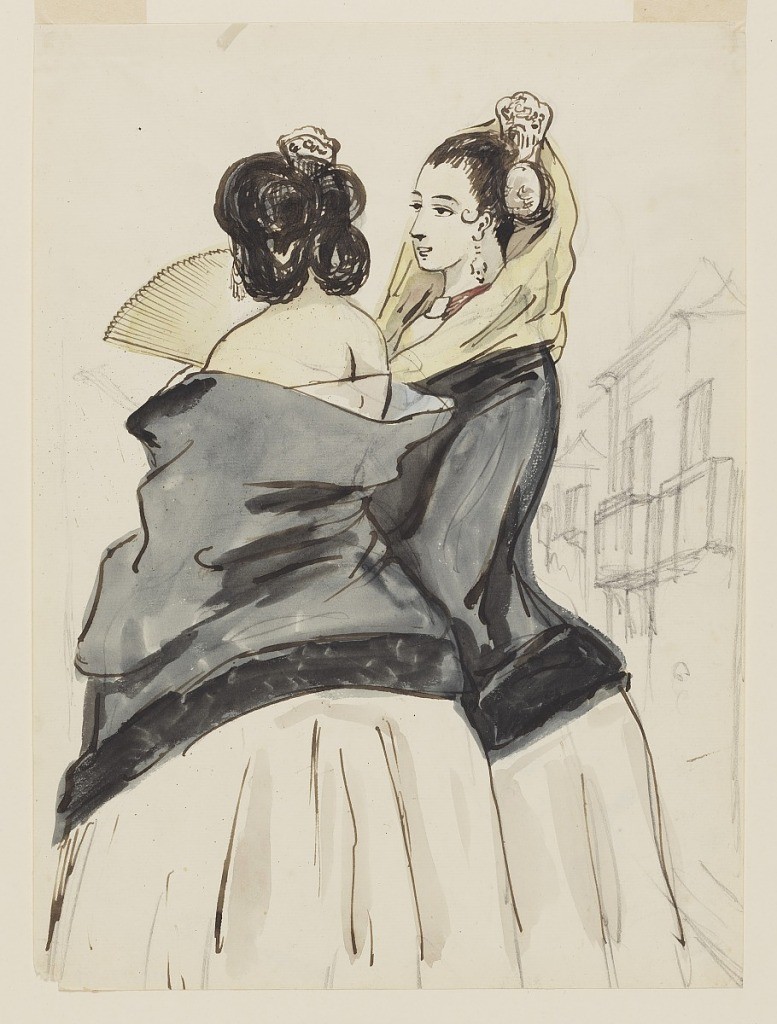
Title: Two Spanish Women
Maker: Constantin Guys, French, 1802 – 1892
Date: ca. 1860
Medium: Brush and watercolor, pen and brown ink, graphite on paper
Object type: Drawing
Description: Vertical rectangle. Two women seen from the back, both wearing white dresses with black scarves and high Spanish combs. One carries a yellow fan, the other has a yellow scarf over her head. In background, a second floor balcony sketched in graphite.